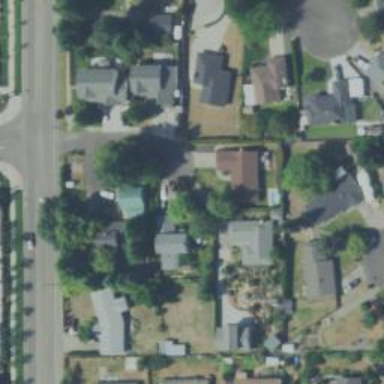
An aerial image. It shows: Residential road with sidewalk on the left.